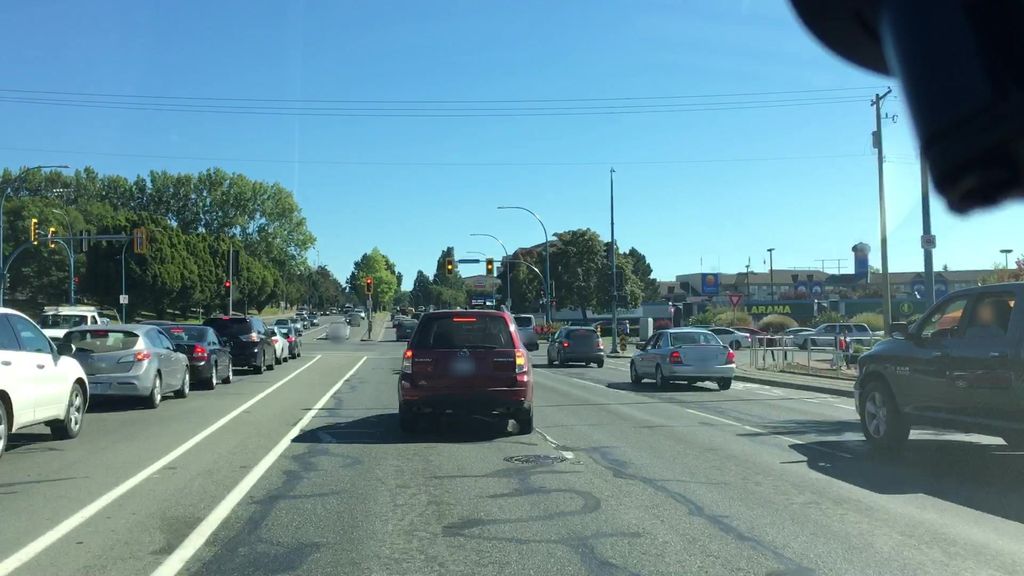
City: victoria